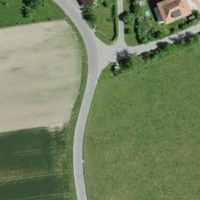
EUNIS habitat code: 52
Species observed at this site:
Polemonium caeruleum
Cynoglossum officinale